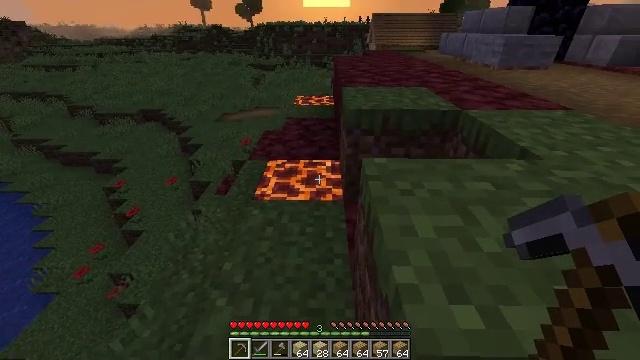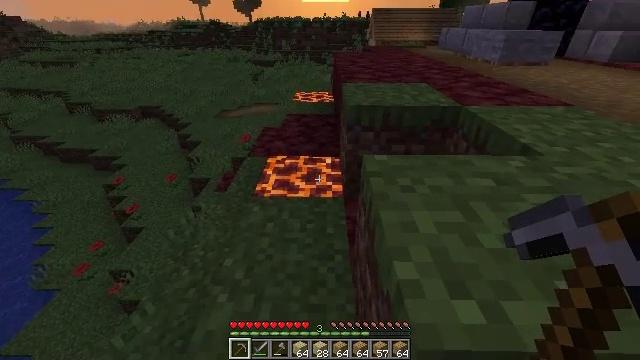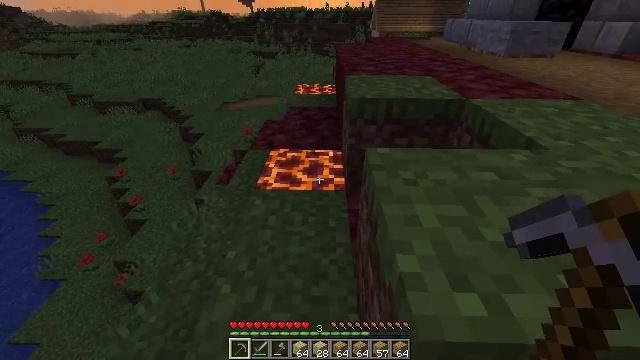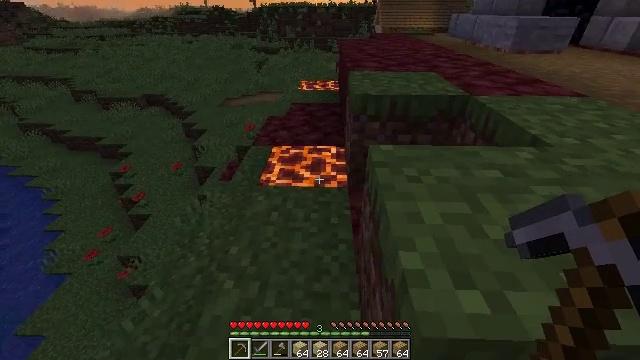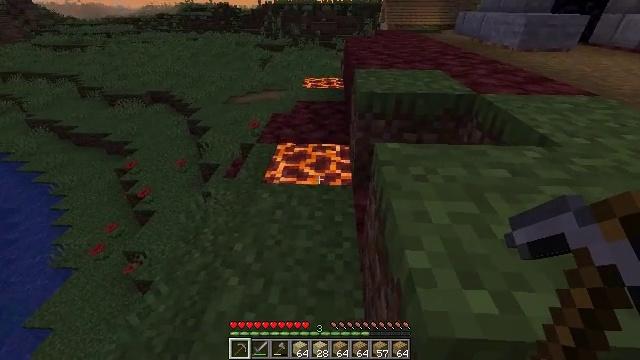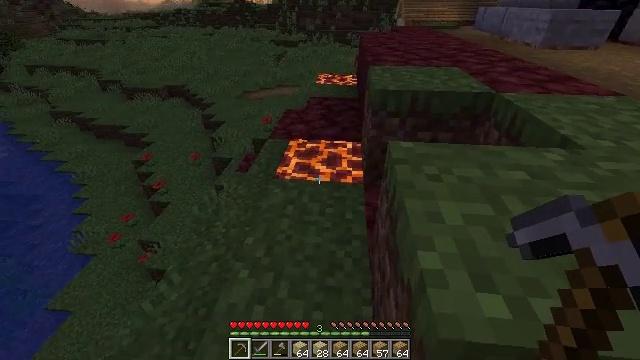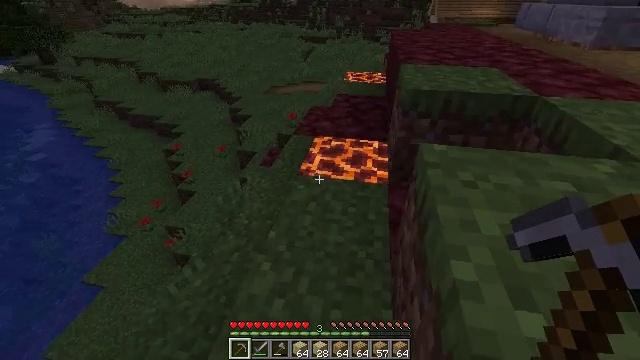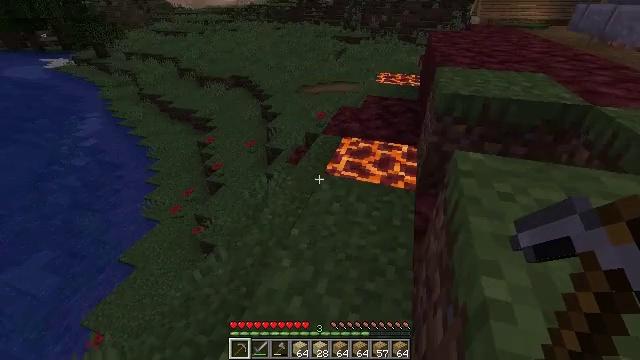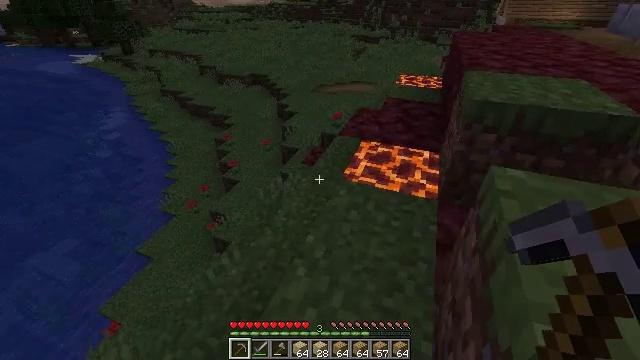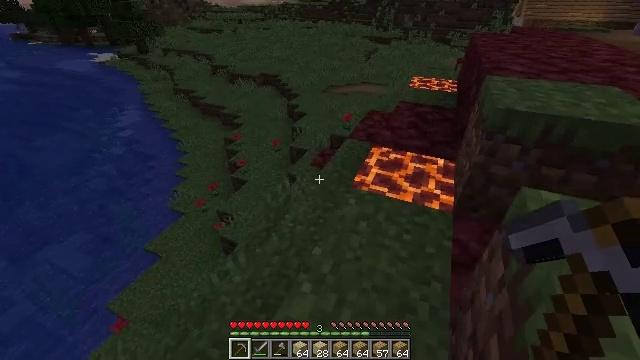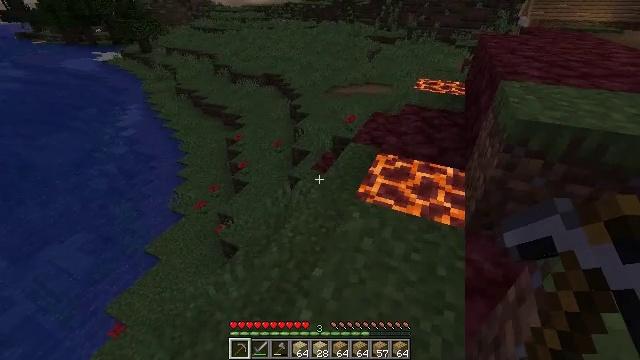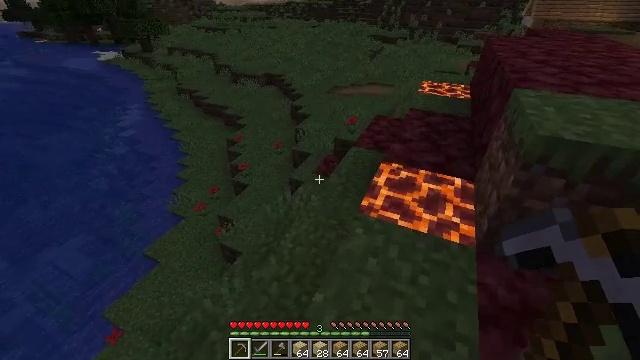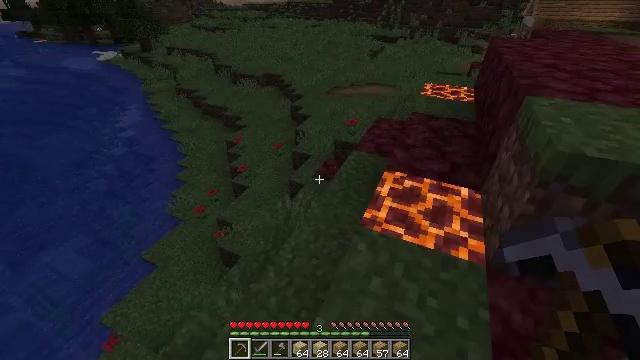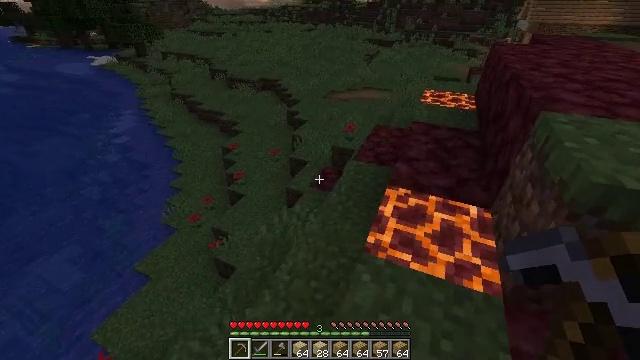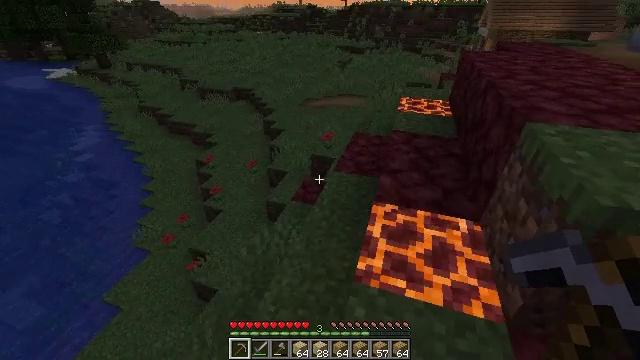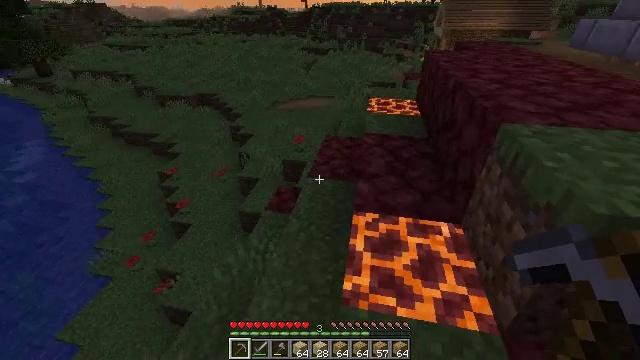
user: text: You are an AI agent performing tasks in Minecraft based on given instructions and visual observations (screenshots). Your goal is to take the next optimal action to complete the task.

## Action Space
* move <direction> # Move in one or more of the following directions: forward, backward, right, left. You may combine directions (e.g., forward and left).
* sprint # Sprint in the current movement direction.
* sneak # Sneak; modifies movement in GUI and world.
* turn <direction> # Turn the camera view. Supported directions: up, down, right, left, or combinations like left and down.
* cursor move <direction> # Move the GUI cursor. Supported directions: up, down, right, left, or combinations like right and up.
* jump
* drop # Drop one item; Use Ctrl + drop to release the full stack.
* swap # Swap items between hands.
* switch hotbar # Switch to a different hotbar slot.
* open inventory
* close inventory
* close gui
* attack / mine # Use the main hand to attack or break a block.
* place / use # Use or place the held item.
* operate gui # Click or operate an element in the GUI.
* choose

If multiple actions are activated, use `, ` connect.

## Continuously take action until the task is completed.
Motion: motion action
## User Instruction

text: Mine stone brick stairs block.
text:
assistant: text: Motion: move forward
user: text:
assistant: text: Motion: move forward, turn down
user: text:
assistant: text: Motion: move forward
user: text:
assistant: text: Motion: move forward
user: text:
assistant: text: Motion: move forward, turn left
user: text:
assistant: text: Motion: move forward, turn left
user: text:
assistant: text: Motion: move forward, turn left
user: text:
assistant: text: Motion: move forward, turn left
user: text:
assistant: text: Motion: move forward, turn left
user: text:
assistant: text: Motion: move forward
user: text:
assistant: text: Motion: move forward
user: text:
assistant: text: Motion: move forward
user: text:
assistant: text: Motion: move forward
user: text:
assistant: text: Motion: move forward, turn right and up
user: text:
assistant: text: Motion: move forward, turn right
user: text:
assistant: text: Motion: move forward, turn right
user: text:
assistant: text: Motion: move forward, turn right
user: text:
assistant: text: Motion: turn right
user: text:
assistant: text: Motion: turn right
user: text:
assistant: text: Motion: no_op
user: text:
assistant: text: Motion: no_op
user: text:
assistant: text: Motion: no_op
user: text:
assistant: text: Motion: no_op
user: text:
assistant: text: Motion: no_op
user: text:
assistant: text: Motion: no_op
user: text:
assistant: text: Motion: move forward
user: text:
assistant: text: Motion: move forward
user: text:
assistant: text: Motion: move forward
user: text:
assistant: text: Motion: move forward
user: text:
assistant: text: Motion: move forward